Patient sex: M
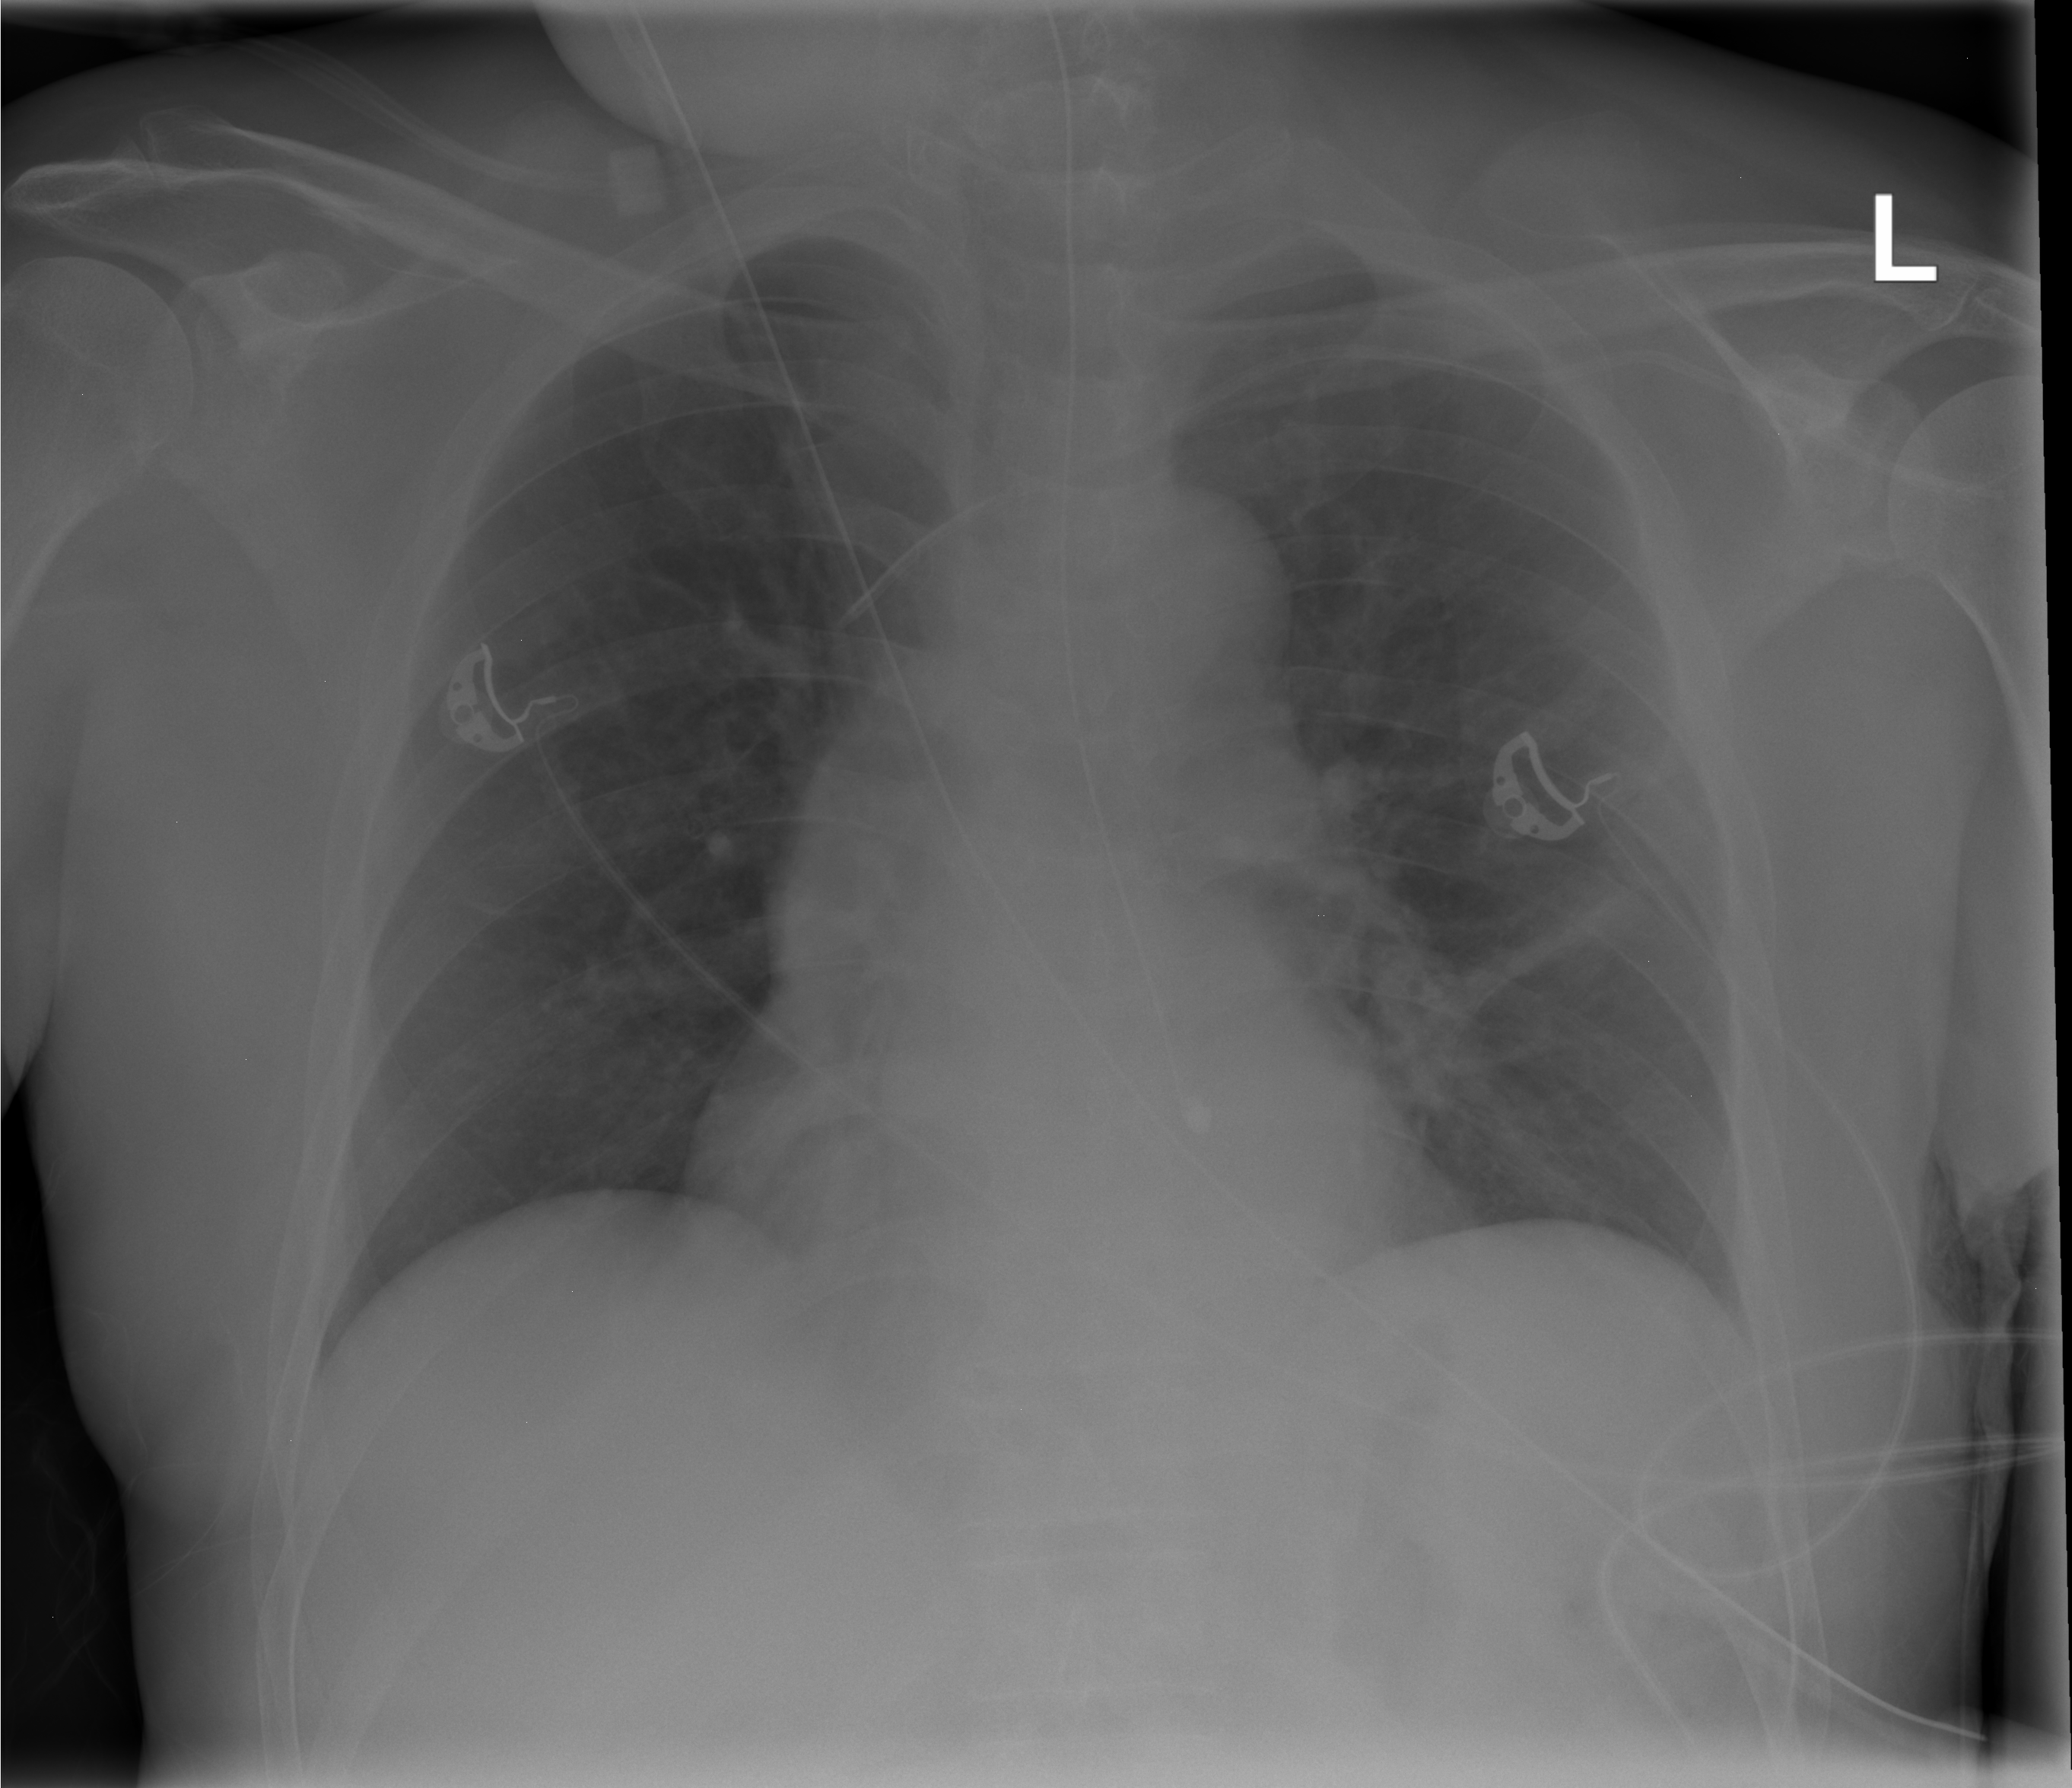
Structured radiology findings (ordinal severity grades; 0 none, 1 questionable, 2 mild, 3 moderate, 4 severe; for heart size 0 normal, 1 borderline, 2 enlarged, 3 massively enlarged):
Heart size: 1
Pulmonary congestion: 0
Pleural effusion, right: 0
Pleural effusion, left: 0
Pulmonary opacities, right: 0
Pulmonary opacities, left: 0
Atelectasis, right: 0
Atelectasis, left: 2